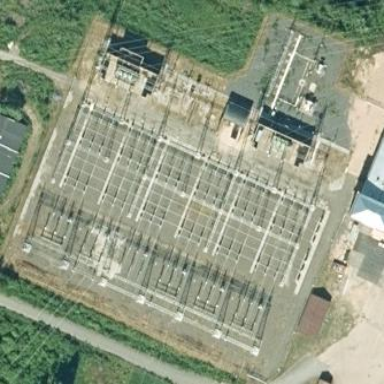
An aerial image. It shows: Fenced power substation at the transmission level.